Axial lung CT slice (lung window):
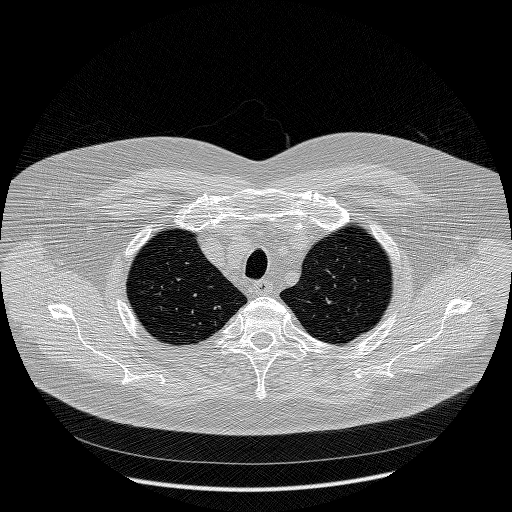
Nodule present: no